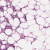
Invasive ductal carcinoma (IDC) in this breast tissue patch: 0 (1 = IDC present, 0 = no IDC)